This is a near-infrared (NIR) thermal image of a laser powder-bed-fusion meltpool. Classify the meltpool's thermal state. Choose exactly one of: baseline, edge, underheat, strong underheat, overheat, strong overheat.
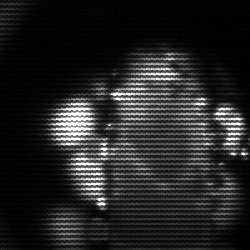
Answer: strong underheat